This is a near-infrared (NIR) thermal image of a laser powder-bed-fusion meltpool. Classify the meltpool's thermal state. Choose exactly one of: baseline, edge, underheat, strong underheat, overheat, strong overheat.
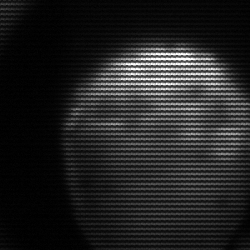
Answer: edge